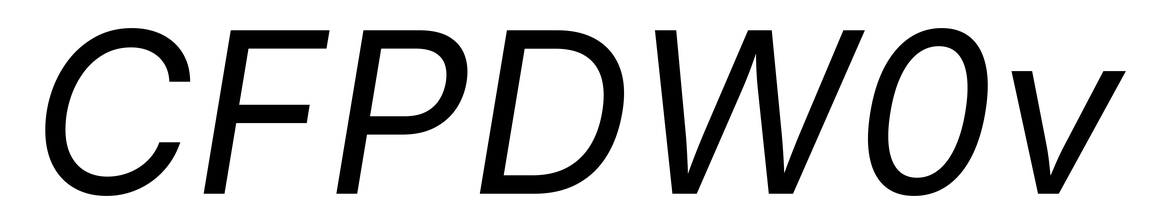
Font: Inter-Italic_Italic